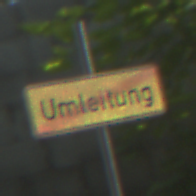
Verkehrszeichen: EndeDerUmleitungsankuendigung
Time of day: Midday
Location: Outdoor (Suburban)
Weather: Clear
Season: NotSpecified
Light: Natural